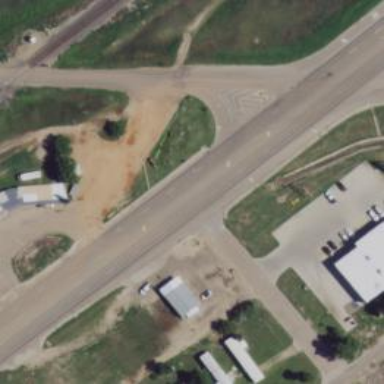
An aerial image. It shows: Road with stop sign.